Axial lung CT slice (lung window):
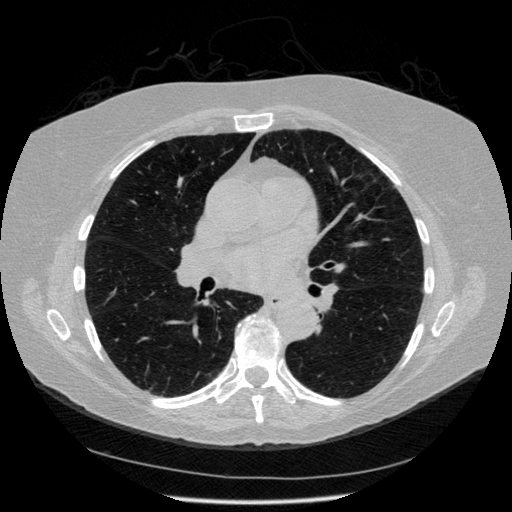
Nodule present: no